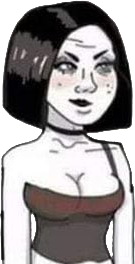
Label: 5_E-Thot